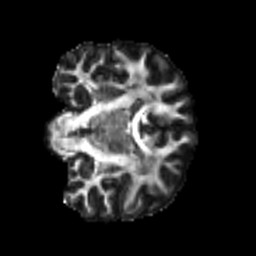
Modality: FA
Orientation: coronal
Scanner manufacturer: siemens
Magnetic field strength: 3 T
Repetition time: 4 s
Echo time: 0.0594 s